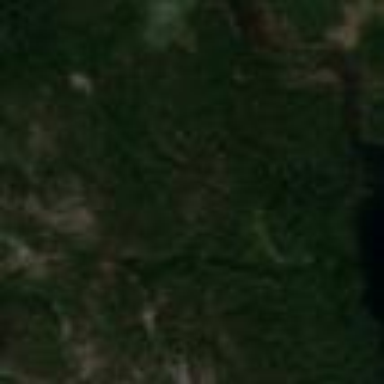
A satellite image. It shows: Evergreen woodland with needle-leaved trees.